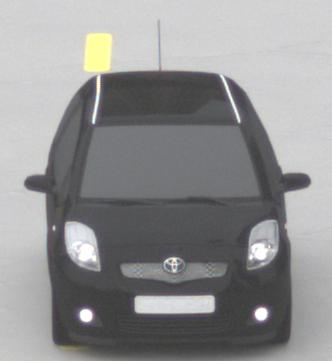
Make: Toyota
Model: Yaris 1.0
Detailed model: Yaris (XP13)
Model produced from: 2011/10
Model produced until: 2014/08
Doors: 3
Color: black
Road condition: dry road
Daytime: morning or afternoon
Contrast: low contrast